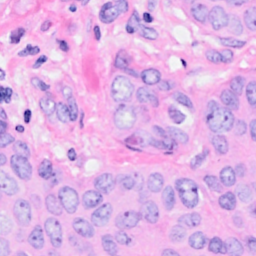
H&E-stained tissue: Breast